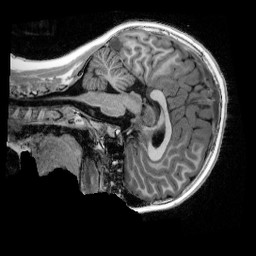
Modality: UNIT1_denoised
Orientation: sagittal
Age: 9
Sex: male
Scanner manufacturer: siemens
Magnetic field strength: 3 T
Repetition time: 4 s
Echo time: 0.00303 s